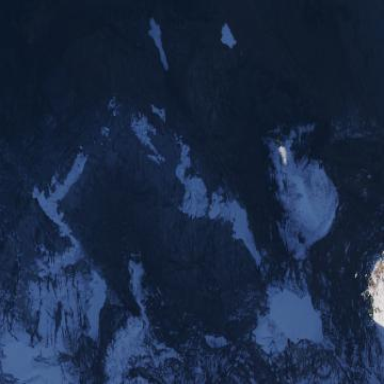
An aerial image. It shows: Stunning view of glacier.